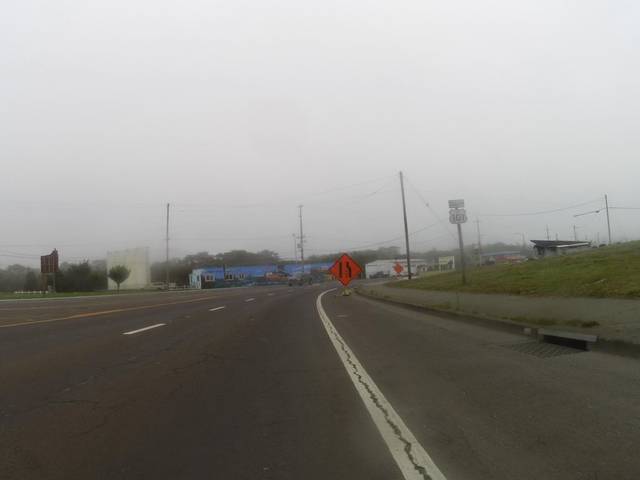
Region: United States
Coordinates: 41.753, -124.191